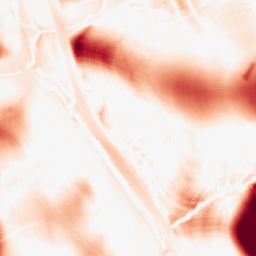
Category: morphological
Decomposition family: morphological
Decomposition parameters: operation: opening
size: 50
Upsampling method: regularized
Upsampling parameters: scale: 2
lambda_reg: 0.001
Upsampling scale: 2